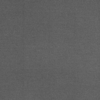
Label: dusty